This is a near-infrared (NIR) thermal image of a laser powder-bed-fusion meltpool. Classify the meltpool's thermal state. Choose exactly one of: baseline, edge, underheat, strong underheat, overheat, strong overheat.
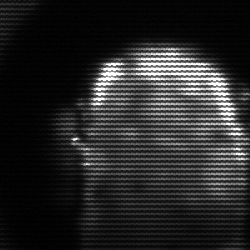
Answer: baseline